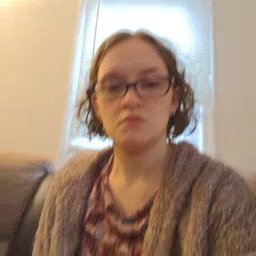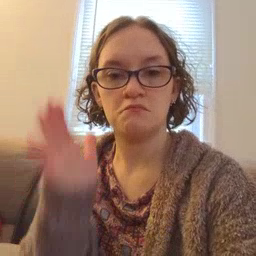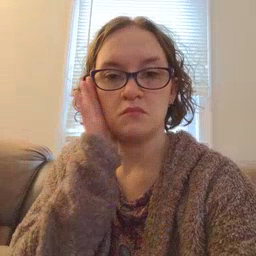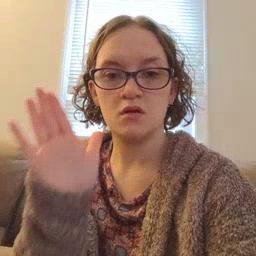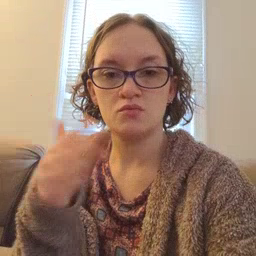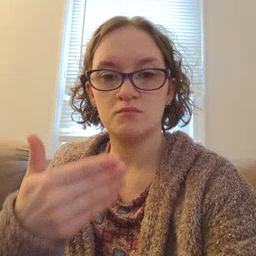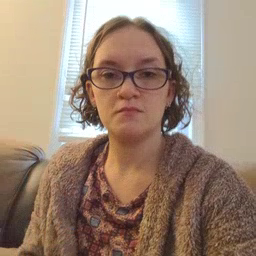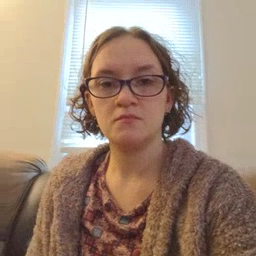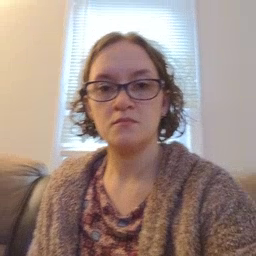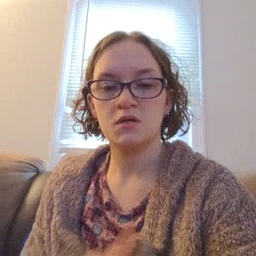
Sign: bedroom